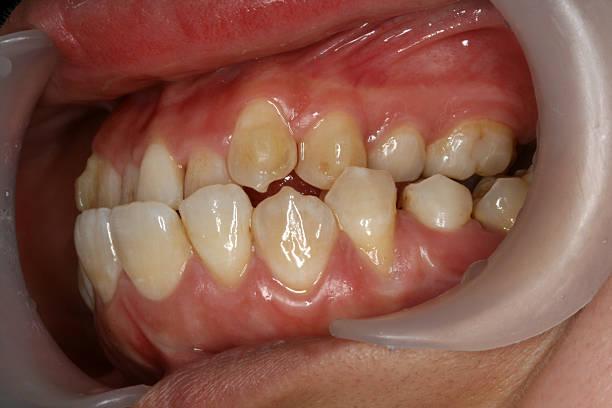
Condition: Calculus